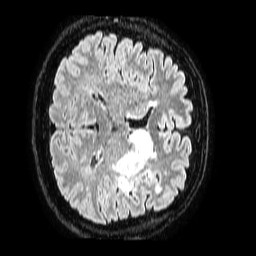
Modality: FLAIR
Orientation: axial
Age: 57
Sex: male
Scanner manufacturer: philips
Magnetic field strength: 1.5 T
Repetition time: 4.8 s
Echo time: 0.3 s